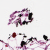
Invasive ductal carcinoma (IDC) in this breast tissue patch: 0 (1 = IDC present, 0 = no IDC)